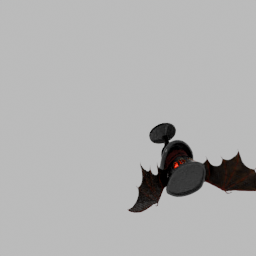
Label: people